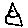
Label: house